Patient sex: M
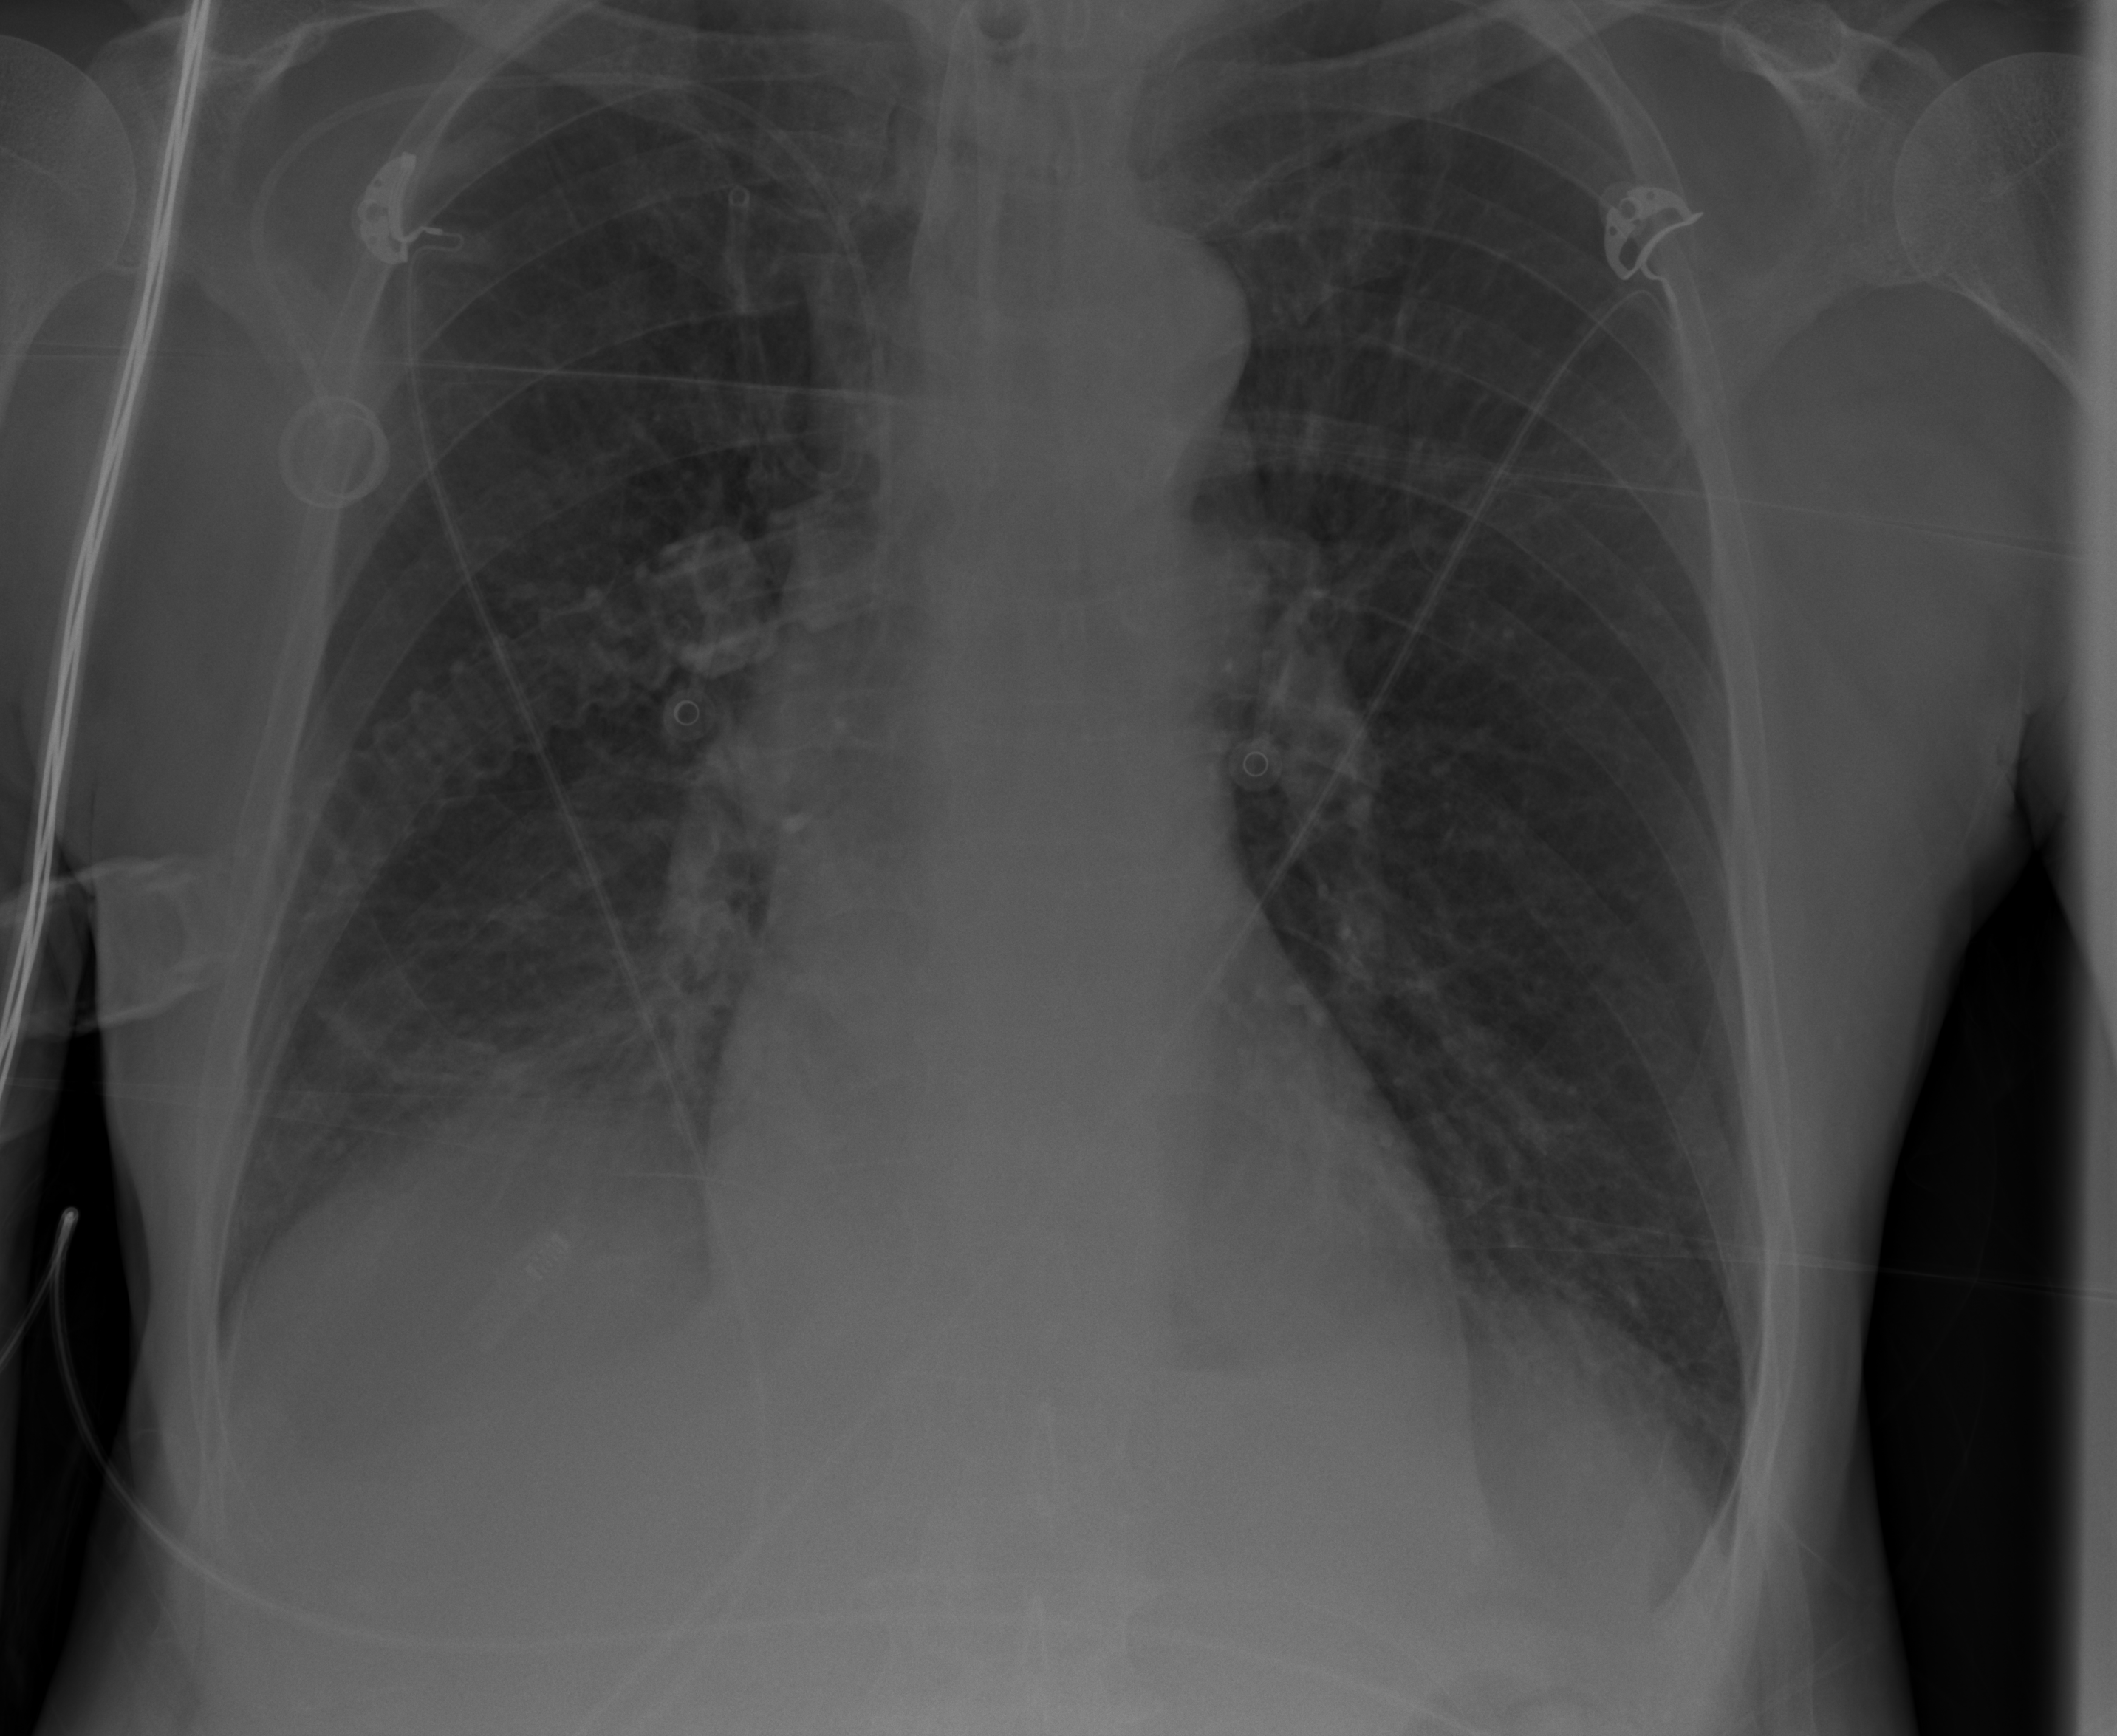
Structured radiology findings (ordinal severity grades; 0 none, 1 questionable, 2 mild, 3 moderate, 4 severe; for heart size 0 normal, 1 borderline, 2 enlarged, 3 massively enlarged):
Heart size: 0
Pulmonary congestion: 2
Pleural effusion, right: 0
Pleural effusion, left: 0
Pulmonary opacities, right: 2
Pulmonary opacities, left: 0
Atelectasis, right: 2
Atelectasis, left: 2